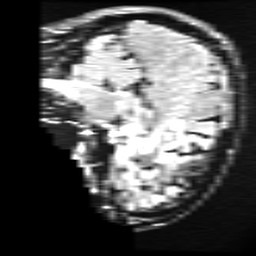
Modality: FLAIR
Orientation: sagittal
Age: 37
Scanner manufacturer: ge
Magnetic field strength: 3 T
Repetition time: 11 s
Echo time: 0.1497 s